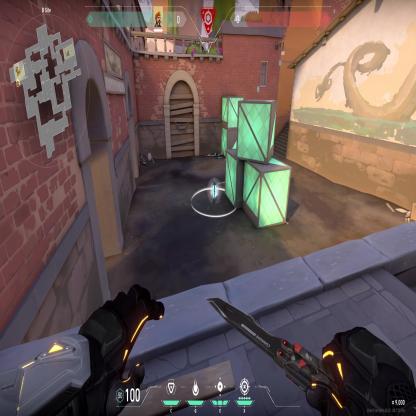
Label: planted spike